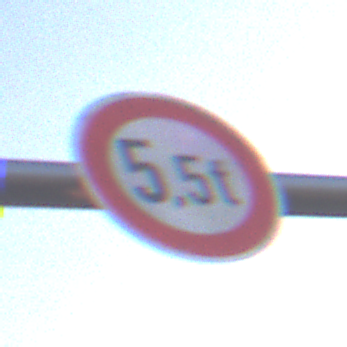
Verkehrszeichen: TatsaechlicheMasse
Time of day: SunriseSunset
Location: Outdoor (Nature)
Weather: PartlyCloudy
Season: NotSpecified
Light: Natural